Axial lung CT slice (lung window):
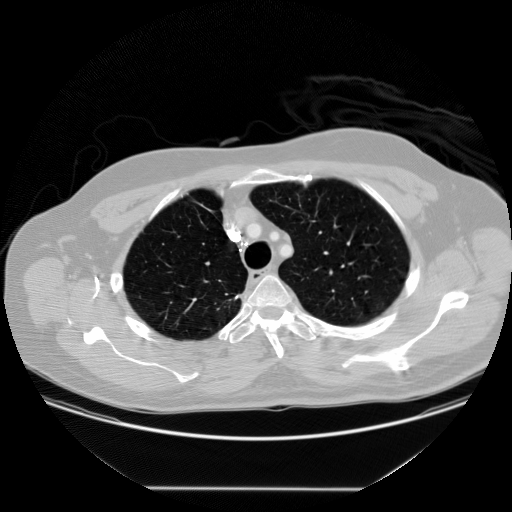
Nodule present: no